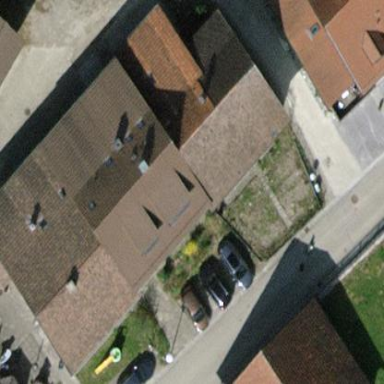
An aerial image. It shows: Terrace building with gabled roof.